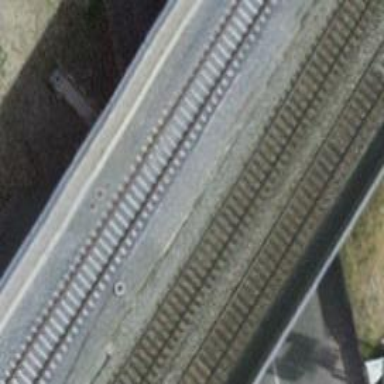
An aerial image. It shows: Primary highway passing through asphalt tunnel.